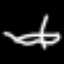
Label: airplane